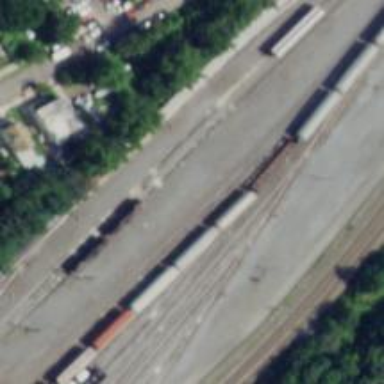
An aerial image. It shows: Railway yard in service.